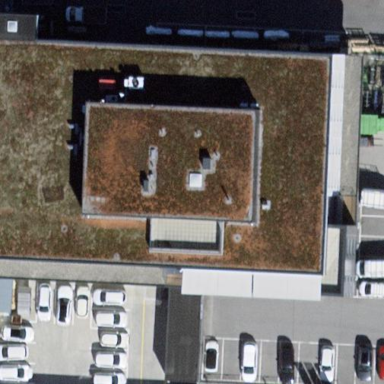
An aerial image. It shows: Office building.